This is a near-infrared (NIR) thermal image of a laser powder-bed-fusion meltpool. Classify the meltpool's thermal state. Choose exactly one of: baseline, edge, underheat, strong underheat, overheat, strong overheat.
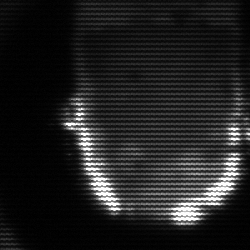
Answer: strong underheat